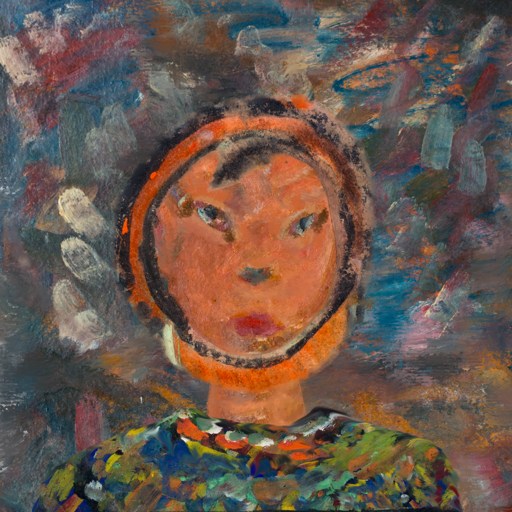
Background: Boggyland, Head And Neck Front: Boggyland, Face Front: Boggyland, Bust: An_Impression, Hair Front: Childish, Head Accessory: Blank, Second Necklace: Blank, Necklace: Blank, Baby: Blank